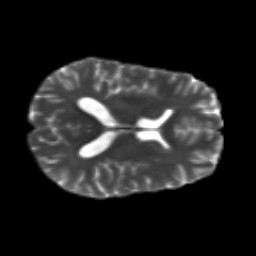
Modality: T2w
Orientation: axial
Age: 34
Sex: male
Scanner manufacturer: siemens
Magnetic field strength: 3 T
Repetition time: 8.8 s
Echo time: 0.085 s